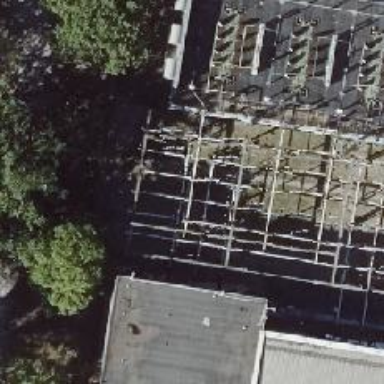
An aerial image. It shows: Power line carrying busbar.